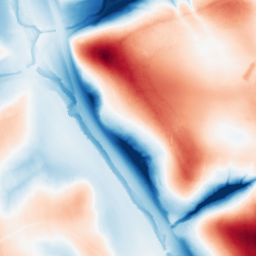
Category: classical
Decomposition family: uniform
Decomposition parameters: size: 100
Upsampling method: quintic
Upsampling parameters: scale: 8
Upsampling scale: 8